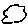
Label: cloud